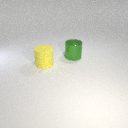
large green metal cylinder to the right of large yellow rubber cylinder